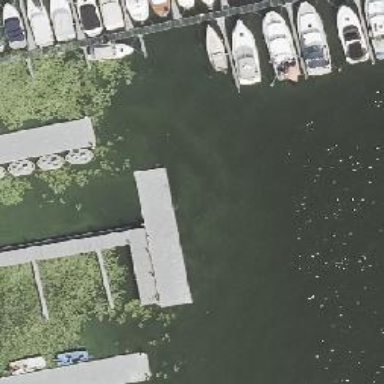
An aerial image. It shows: Man-made pier.